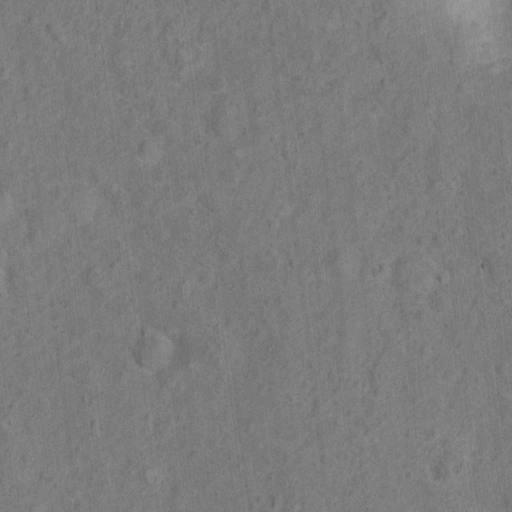
Classes present: Background